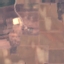
Label: PermanentCrop